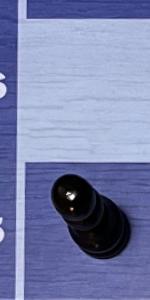
Label: Pawn_Black